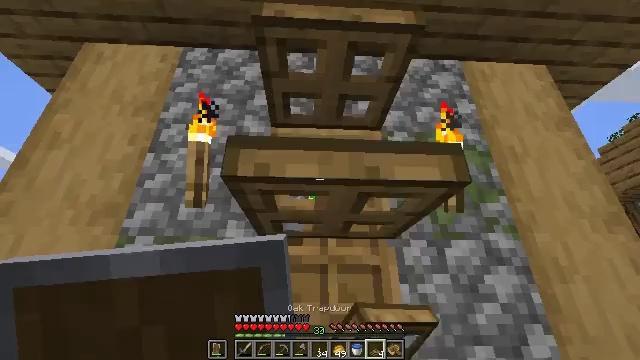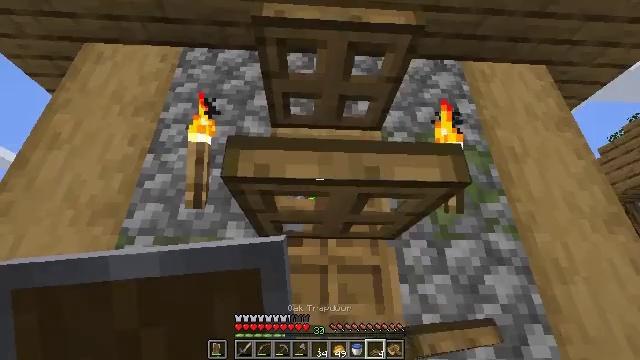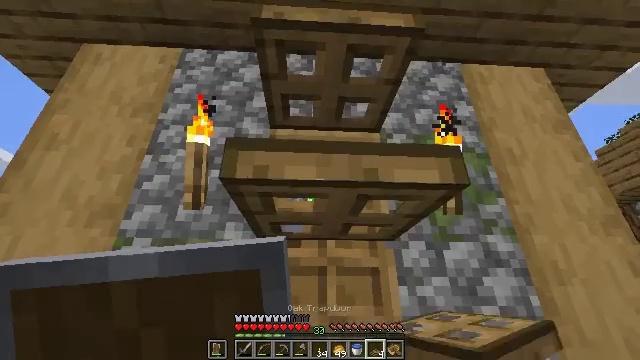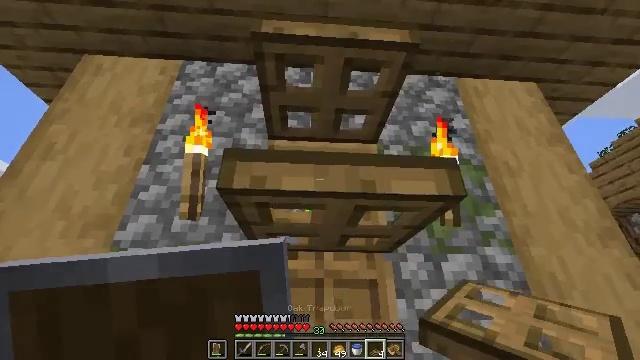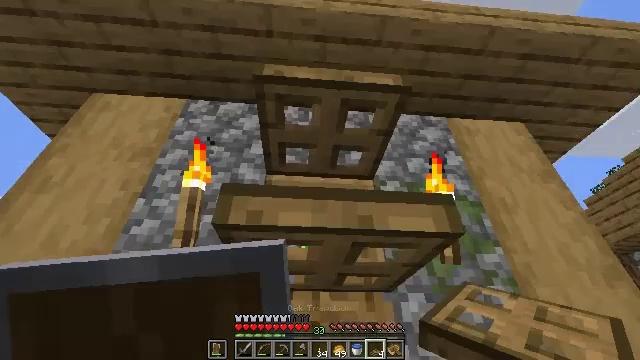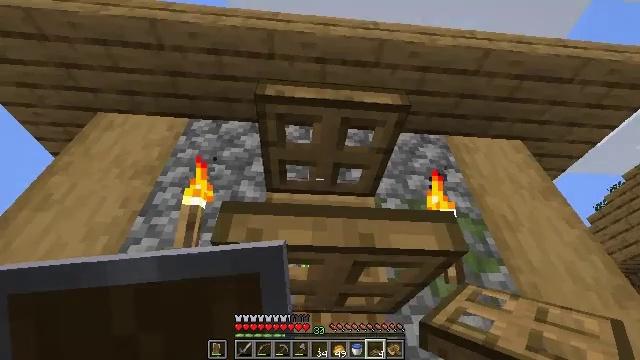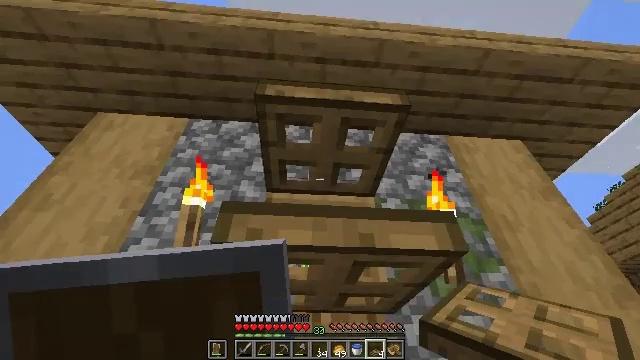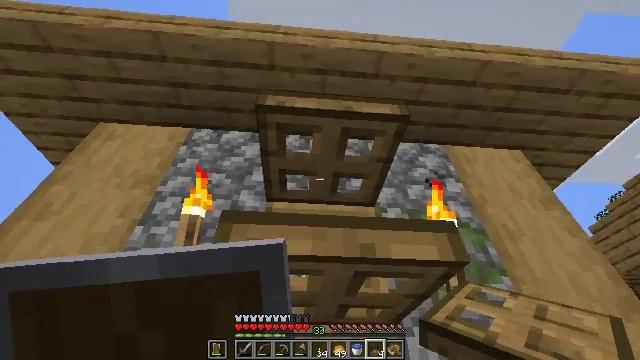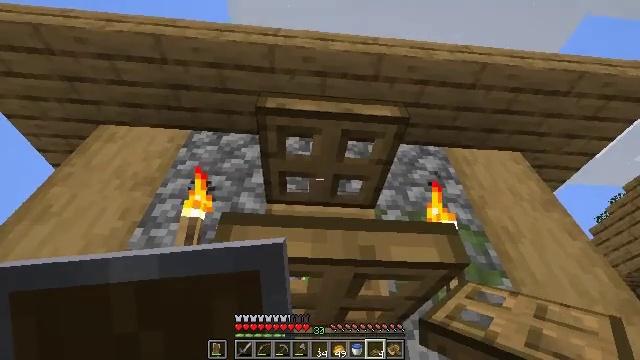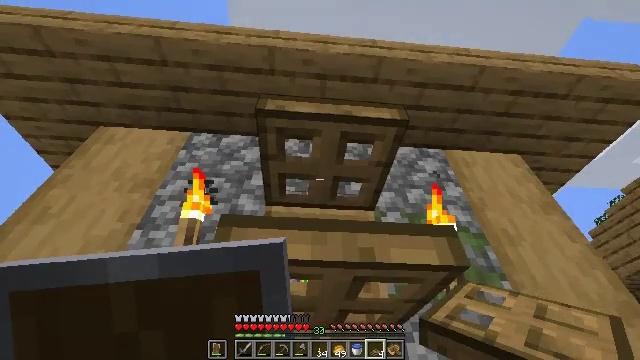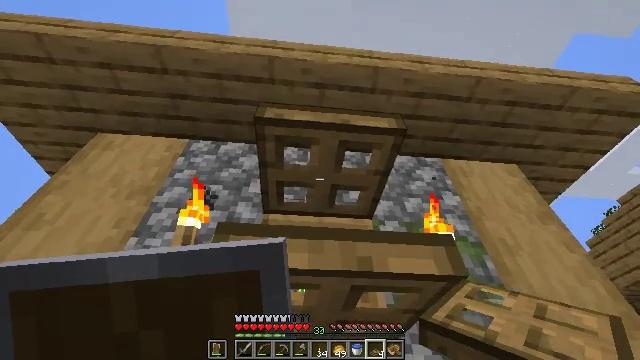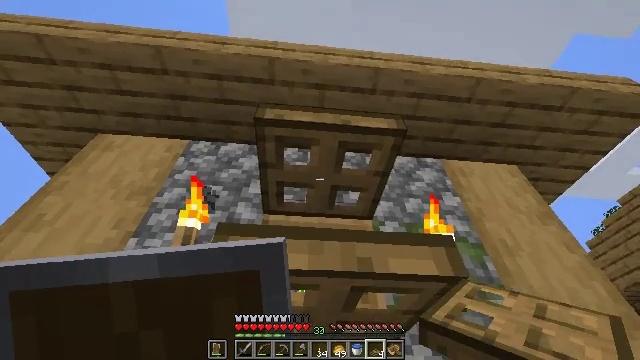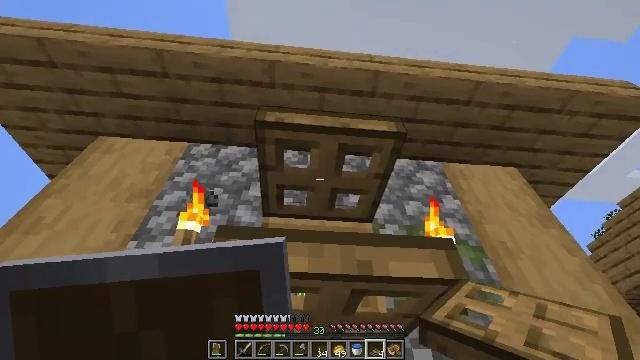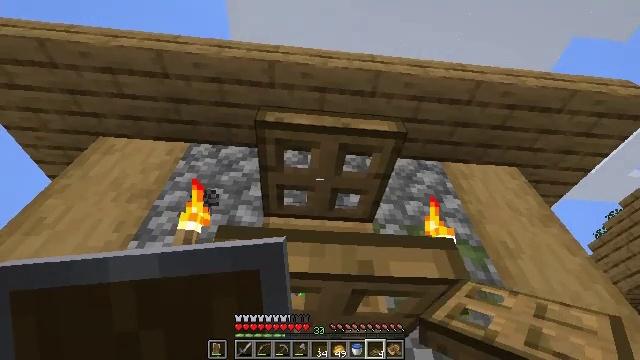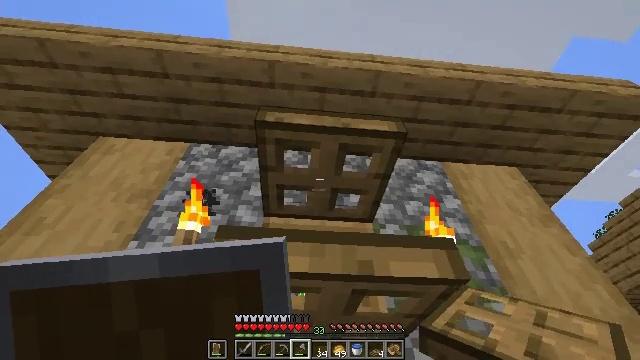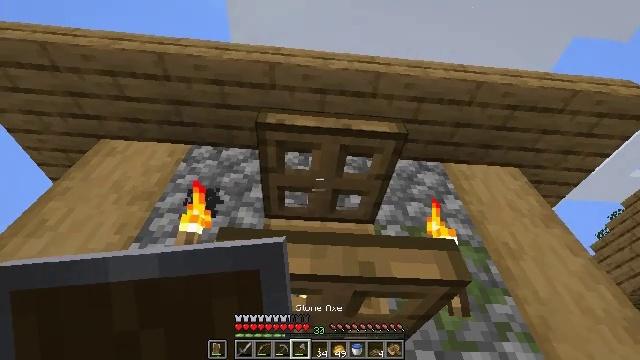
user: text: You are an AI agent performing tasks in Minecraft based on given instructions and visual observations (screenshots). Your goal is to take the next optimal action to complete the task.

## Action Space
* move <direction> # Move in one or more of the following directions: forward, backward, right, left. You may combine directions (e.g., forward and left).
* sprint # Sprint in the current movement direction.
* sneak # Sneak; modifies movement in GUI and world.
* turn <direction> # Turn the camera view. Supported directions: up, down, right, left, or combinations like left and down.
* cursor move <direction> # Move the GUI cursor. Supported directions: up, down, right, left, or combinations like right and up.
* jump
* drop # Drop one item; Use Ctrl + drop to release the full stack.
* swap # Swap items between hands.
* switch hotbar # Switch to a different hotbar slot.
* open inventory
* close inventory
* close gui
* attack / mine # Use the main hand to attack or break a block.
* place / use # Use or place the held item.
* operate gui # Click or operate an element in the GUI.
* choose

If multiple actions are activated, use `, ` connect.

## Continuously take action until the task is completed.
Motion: motion action
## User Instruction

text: Mine the oak trapdoor.
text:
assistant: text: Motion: no_op
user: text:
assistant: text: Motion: no_op
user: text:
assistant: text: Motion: turn up
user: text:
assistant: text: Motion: turn up
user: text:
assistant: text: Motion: turn up
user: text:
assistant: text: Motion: no_op
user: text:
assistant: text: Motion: turn up
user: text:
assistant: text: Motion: no_op
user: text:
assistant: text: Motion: no_op
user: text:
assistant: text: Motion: turn up
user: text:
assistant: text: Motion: no_op
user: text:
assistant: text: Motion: no_op
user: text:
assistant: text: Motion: no_op
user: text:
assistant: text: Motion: switch to hotbar 4
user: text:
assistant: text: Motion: switch to hotbar 4
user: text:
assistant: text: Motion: no_op
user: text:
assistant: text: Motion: no_op
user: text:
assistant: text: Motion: no_op
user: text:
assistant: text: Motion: no_op
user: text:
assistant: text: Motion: attack / mine
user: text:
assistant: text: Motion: attack / mine
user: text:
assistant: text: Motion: attack / mine
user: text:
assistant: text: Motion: attack / mine
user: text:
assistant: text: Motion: attack / mine
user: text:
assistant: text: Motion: attack / mine
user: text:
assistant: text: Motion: attack / mine
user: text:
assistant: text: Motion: attack / mine
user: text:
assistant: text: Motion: attack / mine
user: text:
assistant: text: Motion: attack / mine
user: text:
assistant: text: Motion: attack / mine